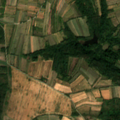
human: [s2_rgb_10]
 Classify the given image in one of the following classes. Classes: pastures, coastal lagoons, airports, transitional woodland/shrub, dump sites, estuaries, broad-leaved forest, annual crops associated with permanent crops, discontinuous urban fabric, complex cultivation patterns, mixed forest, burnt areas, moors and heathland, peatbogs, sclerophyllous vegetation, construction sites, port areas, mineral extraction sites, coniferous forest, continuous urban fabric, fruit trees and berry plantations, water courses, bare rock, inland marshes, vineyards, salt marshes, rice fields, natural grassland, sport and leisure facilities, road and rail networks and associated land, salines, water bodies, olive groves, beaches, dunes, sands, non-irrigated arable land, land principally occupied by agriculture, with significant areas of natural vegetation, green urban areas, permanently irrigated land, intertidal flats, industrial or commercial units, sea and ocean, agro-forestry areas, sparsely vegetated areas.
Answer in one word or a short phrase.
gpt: complex cultivation patterns, land principally occupied by agriculture, with significant areas of natural vegetation, broad-leaved forest